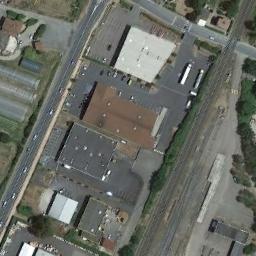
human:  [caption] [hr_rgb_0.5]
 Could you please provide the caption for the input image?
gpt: There are a lot of houses in the industrial area .

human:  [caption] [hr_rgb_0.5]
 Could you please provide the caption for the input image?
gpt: There are not many houses in the industrial area .

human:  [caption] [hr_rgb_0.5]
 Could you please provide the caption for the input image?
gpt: The industrial area with some buildings is surrounded by roads .

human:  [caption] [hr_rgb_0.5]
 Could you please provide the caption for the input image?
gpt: In an industrial area, There are neatly planned factories and roads, Green belts, And parking lots for cars and trucks .

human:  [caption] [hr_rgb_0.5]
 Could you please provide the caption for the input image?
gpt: There are several white buildings and black buildings on the industrial area .